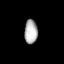
Tissue: lung
Cell type: Fibroblasts
Senescence score: 0.5816
Nuclear area (px): 313
Mean DAPI intensity: 176.013